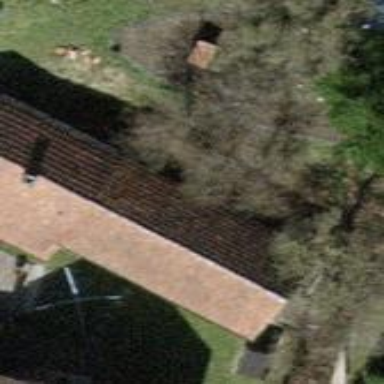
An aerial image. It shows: Shed building.